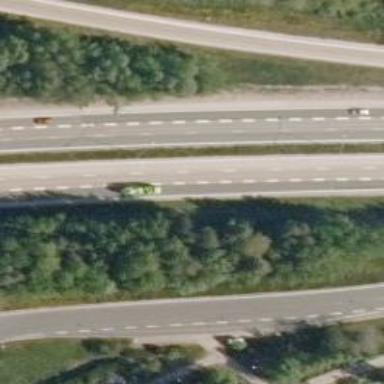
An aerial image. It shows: Asphalt motorway.